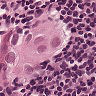
Metastatic tissue present: yes